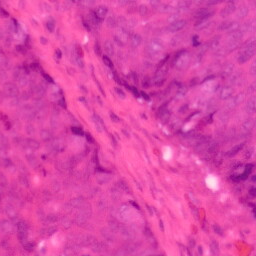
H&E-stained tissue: Colon